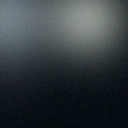
Screen state: off